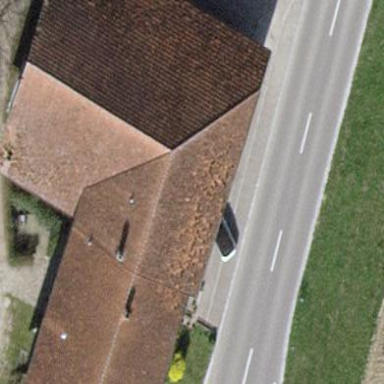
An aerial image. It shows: Farm building with gabled roof.